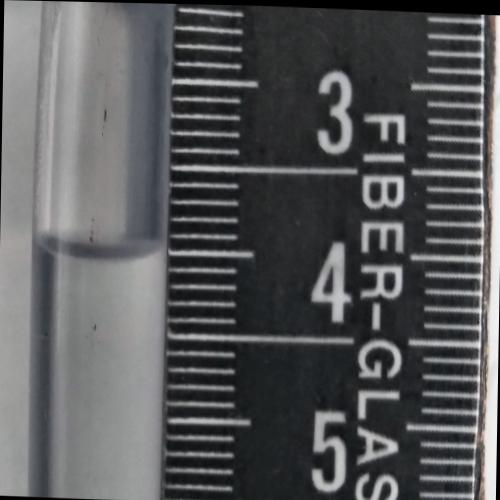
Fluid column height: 4.0 cm